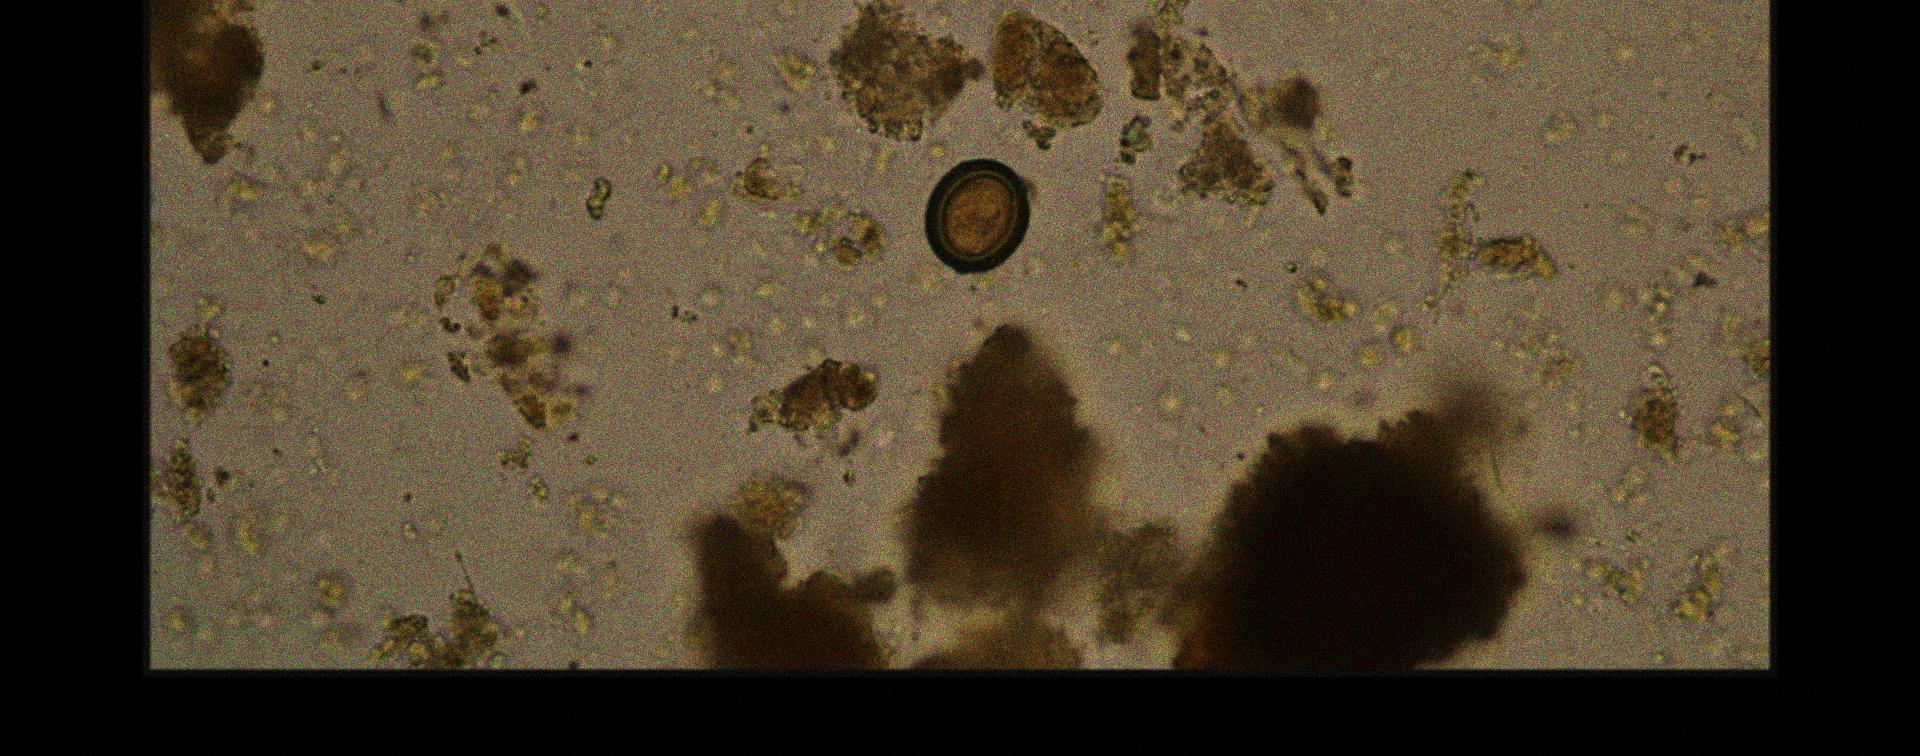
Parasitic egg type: Taenia spp. egg